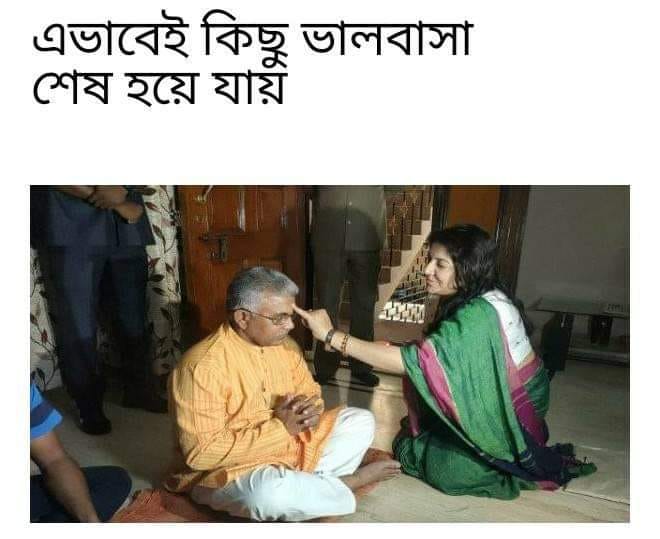
Caption: এভাবেই কিছু ভালবাসা শেষ হয়ে যায়
Label: hate